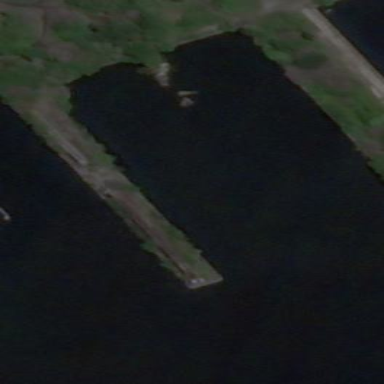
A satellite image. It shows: Man-made pier.